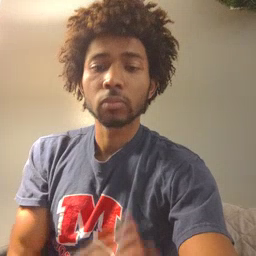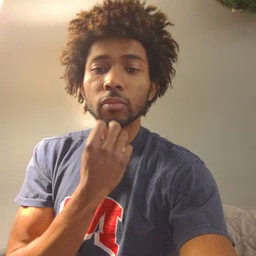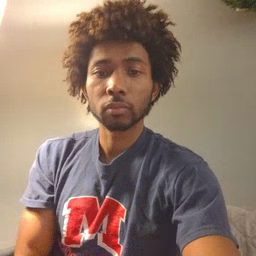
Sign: underwear